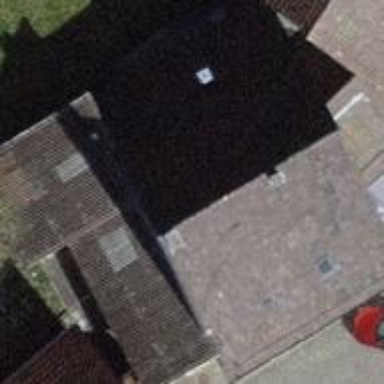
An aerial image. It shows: Building with tiled roof.